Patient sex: F
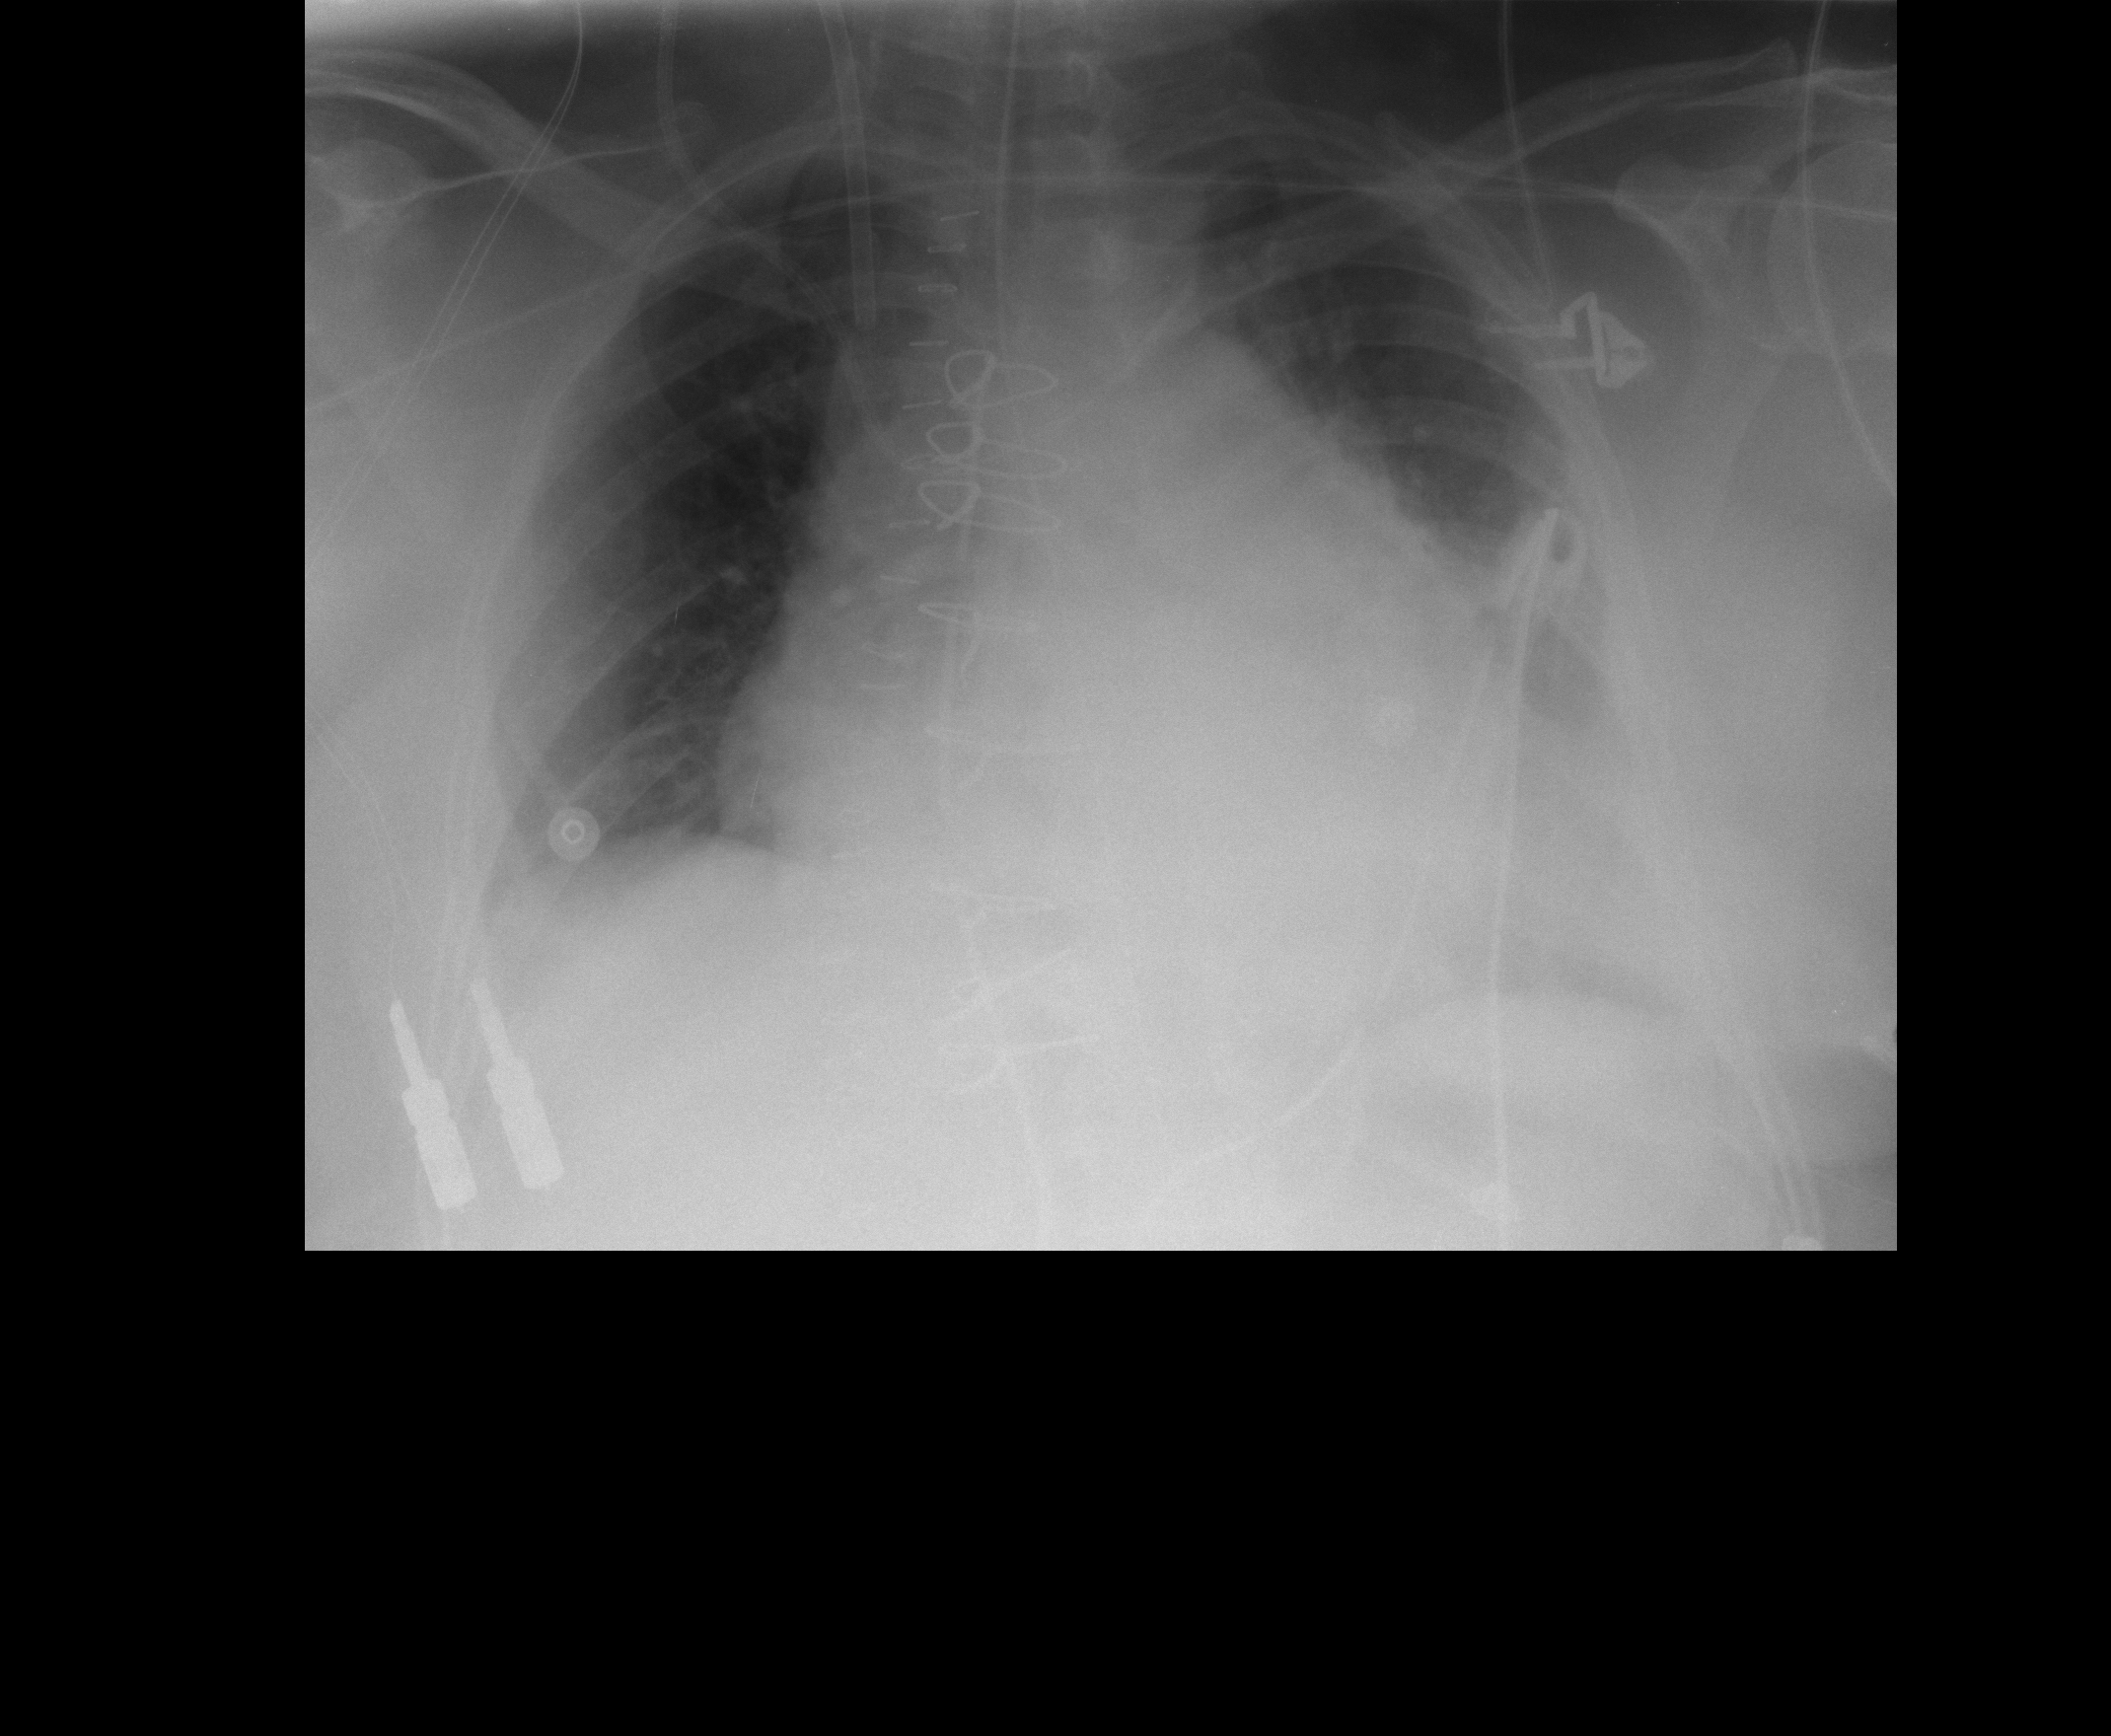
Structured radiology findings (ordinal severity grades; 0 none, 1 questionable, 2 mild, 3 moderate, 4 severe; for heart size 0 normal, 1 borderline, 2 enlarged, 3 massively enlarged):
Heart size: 2
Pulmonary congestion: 0
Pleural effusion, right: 1
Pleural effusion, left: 2
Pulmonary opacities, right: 0
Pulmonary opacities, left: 2
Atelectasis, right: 2
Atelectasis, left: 2